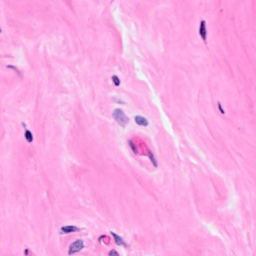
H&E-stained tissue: Breast